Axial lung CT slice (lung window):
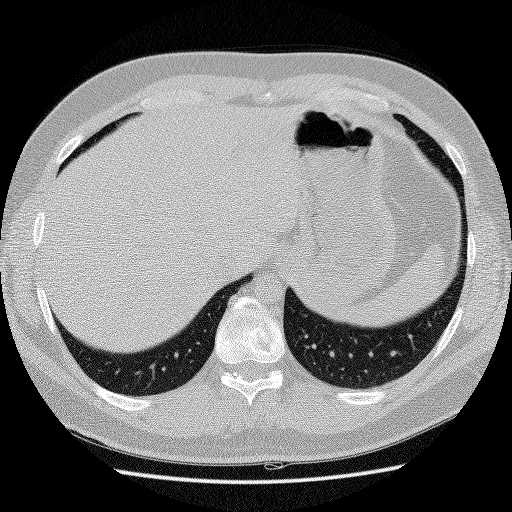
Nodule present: no